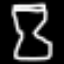
Label: hourglass